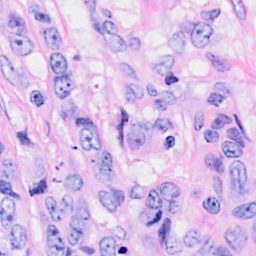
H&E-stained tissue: Breast